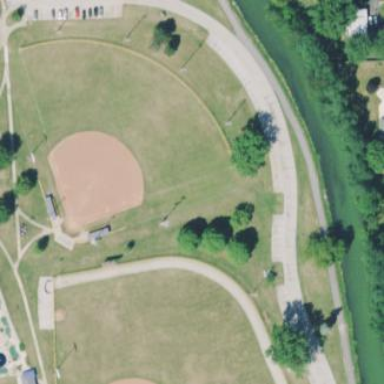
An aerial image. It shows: Baseball pitch for leisure land activities.